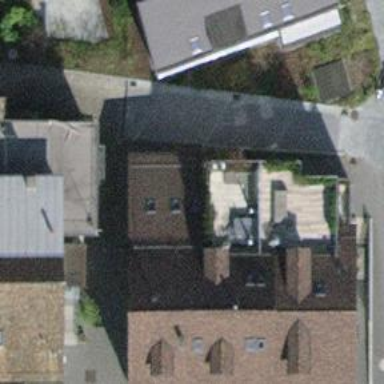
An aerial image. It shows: Gabled roof adorns the apartments building.